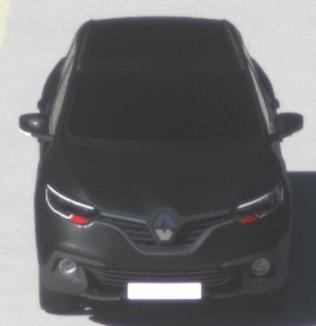
Make: Renault
Model: Kadjar ENERGY TCe 130
Detailed model: Kadjar
Model produced from: 2015/05
Model produced until: 2018/08
Doors: 5
Color: black
Road condition: wet road
Daytime: morning or afternoon
Contrast: high contrast